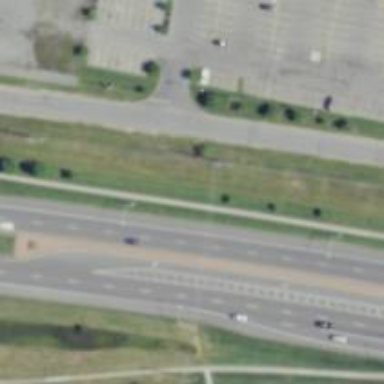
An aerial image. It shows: Trunk highway.